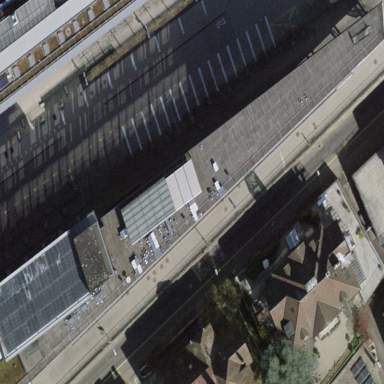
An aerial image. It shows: Building part with flat roof.